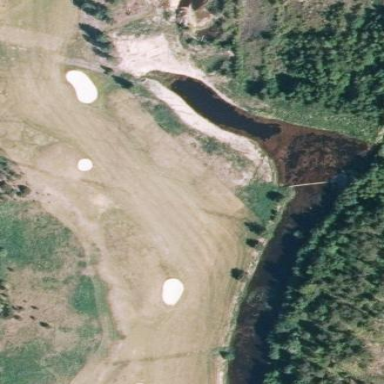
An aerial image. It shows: Golf fairway in the image.